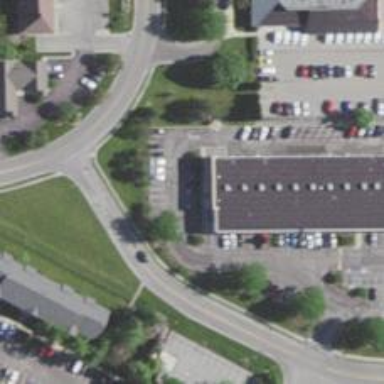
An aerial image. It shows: Parking space is available.